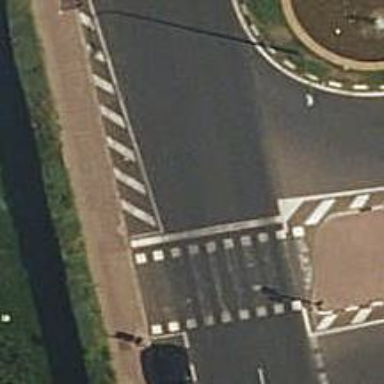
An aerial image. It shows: Road with traffic signals controlling the flow of traffic.